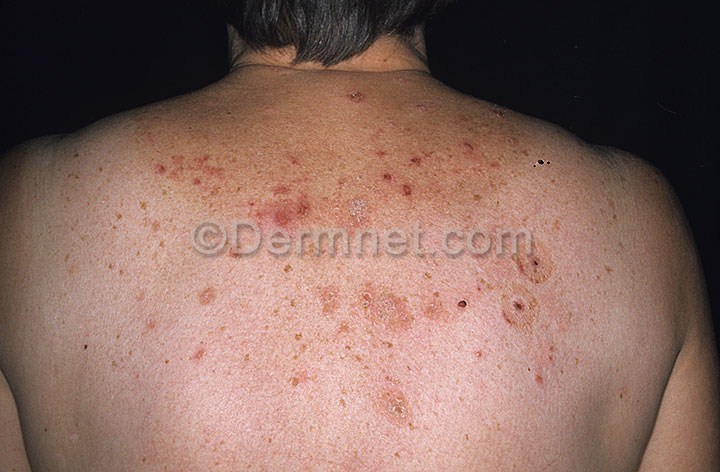
Disease: Bullous Disease Photos